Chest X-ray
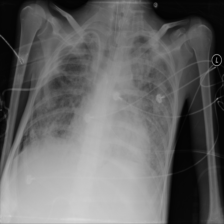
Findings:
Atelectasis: negative
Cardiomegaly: negative
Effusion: negative
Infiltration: positive
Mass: negative
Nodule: negative
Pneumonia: negative
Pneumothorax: negative
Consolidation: negative
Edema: negative
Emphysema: negative
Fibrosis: negative
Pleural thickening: negative
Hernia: negative